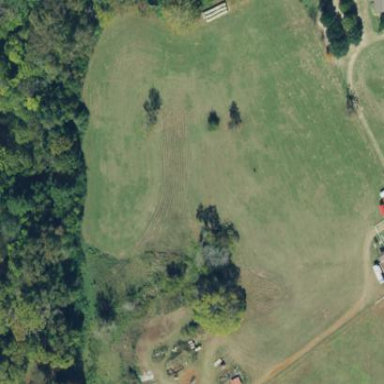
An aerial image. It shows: Pasture used as meadow.